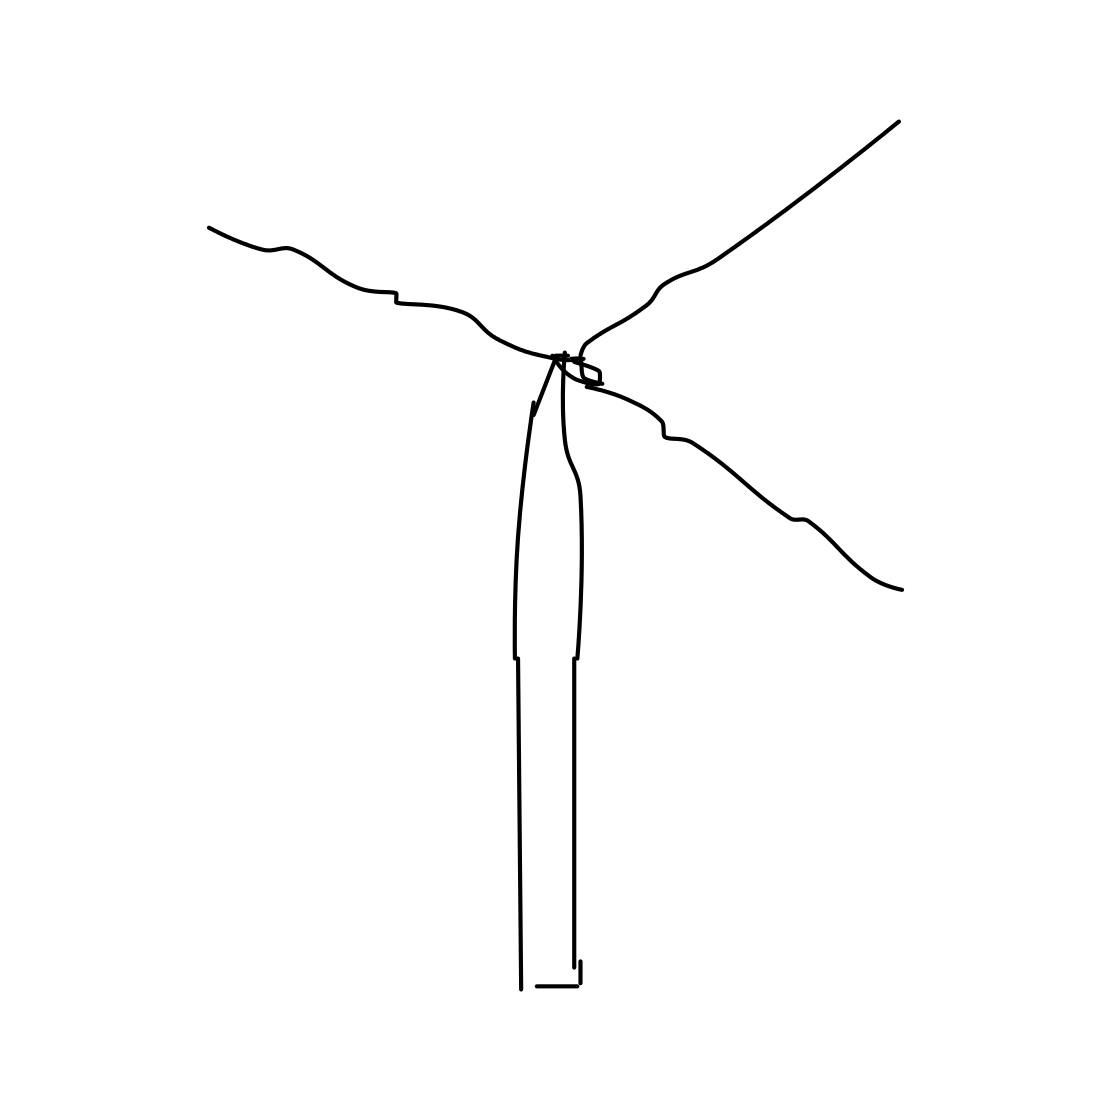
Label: windmill